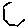
Label: hexagon